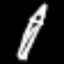
Label: pencil